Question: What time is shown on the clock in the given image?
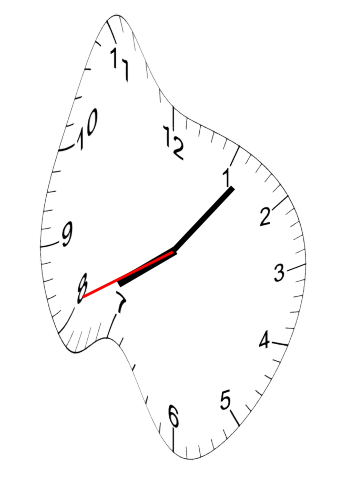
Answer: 08:06:41